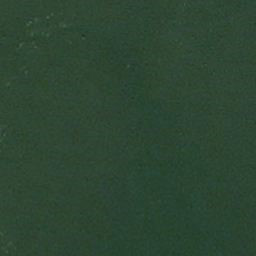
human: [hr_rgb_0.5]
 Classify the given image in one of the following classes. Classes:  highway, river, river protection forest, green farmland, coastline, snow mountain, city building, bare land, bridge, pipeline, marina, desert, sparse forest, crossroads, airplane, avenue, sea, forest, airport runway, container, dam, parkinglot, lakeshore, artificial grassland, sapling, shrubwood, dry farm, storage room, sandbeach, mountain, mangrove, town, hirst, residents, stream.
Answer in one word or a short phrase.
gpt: sea